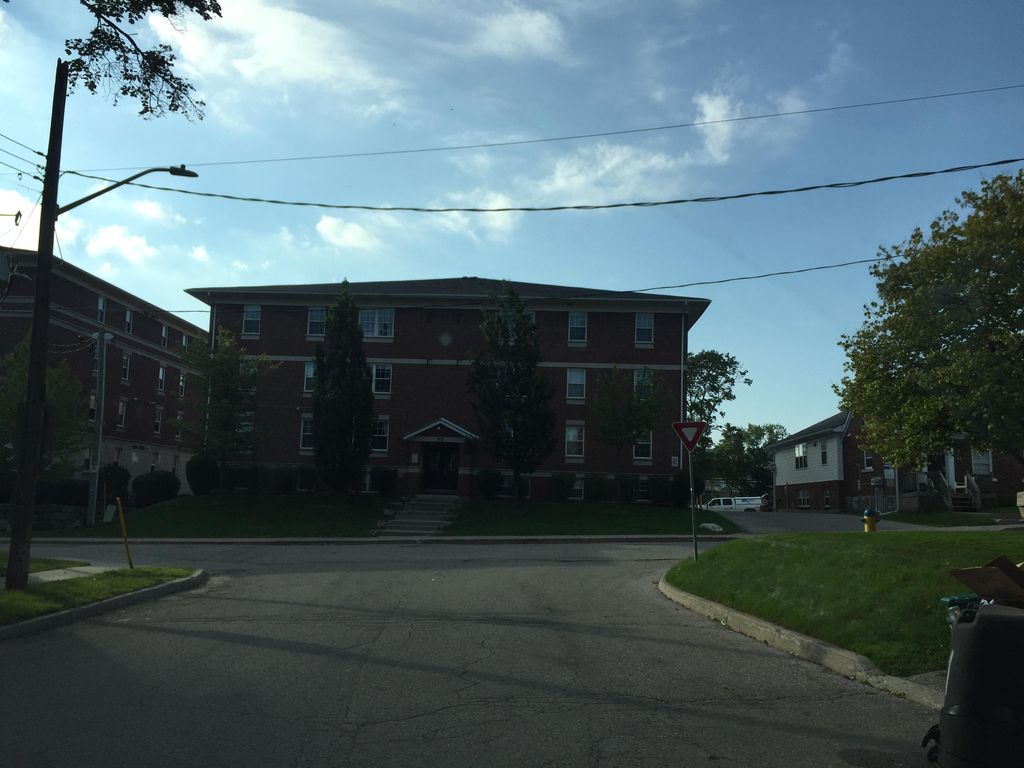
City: kitchener-waterloo